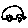
Label: car